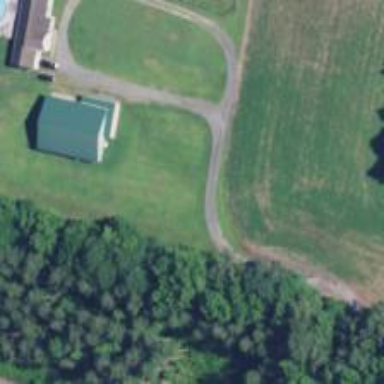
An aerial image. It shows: Driveway.